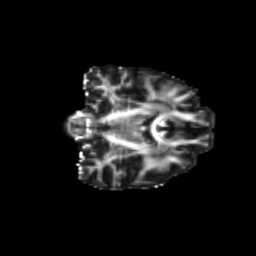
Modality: FA
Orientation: coronal
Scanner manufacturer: siemens
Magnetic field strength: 3 T
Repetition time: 9.2 s
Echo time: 0.084 s